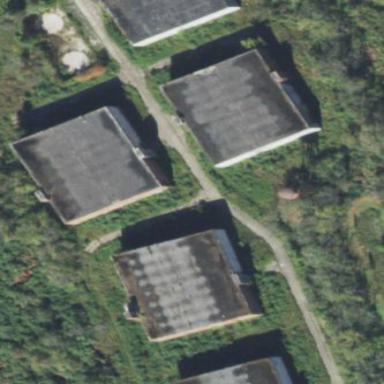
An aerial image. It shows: Abandoned building.